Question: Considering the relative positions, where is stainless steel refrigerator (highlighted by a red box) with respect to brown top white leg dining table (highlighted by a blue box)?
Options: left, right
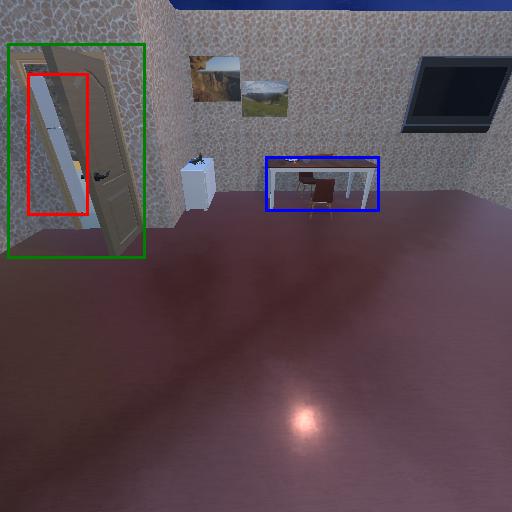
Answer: left